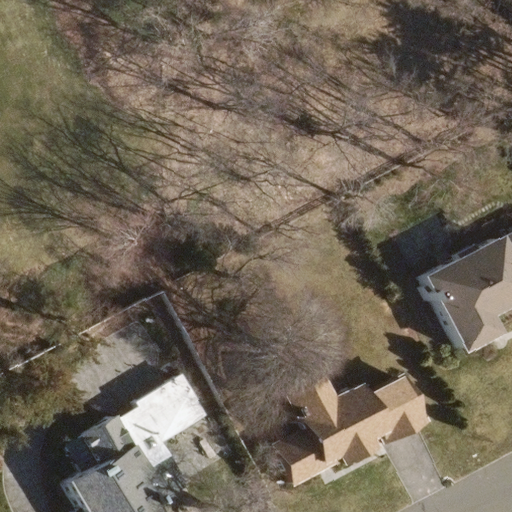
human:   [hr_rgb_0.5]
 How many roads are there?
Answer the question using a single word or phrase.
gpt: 1

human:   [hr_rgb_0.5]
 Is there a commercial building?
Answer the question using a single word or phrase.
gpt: no

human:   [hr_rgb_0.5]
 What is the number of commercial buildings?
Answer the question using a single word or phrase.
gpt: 0

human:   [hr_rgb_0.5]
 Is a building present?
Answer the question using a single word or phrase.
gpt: yes

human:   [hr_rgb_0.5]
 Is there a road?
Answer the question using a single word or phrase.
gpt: yes

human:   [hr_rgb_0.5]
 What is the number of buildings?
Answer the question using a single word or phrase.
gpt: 3

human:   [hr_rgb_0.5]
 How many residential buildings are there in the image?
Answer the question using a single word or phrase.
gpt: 3

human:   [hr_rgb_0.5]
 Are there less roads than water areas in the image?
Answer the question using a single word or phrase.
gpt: no

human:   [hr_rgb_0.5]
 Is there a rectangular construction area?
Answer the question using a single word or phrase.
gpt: no

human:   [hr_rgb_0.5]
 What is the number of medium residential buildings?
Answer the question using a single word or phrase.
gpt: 3

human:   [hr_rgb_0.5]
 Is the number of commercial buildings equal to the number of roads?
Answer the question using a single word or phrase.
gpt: no

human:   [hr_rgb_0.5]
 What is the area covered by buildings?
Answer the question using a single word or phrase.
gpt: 1151m2

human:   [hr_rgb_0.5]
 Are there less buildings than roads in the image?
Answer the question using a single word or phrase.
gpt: no

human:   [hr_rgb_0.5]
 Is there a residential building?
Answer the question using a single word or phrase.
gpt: yes

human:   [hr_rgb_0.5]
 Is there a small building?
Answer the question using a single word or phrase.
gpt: no

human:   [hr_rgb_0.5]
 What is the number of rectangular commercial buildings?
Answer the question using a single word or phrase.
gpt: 0

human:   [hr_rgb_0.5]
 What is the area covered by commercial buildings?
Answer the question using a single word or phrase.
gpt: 0m2

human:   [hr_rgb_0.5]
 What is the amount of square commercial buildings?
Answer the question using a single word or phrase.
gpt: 0

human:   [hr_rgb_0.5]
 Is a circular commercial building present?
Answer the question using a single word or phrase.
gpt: no

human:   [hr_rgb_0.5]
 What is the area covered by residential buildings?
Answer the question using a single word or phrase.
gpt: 1151m2

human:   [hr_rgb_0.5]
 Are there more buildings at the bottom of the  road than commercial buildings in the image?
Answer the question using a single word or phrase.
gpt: no

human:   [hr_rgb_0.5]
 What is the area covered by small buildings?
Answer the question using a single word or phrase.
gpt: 0m2

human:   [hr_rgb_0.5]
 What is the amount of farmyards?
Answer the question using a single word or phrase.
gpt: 0

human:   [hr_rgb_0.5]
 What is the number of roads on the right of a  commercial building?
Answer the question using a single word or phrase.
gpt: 0

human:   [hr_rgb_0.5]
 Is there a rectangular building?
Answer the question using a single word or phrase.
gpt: yes

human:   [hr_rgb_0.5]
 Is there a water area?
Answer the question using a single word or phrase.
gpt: no

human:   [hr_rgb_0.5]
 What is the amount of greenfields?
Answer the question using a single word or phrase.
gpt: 0

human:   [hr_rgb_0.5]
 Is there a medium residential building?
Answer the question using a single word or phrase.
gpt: yes

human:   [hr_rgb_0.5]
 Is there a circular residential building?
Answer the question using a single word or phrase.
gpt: no

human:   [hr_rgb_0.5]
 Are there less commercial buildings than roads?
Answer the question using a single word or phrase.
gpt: yes

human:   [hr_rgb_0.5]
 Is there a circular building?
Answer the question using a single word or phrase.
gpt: no

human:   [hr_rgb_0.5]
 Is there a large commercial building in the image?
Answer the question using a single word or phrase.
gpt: no

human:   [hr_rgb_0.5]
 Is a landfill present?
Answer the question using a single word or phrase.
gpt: no

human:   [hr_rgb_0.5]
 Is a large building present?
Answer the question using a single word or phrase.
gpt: no

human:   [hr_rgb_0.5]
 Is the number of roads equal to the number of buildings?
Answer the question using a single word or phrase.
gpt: no

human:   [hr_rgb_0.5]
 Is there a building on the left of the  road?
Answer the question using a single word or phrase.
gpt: yes

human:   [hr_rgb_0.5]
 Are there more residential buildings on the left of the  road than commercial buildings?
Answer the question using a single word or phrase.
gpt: yes

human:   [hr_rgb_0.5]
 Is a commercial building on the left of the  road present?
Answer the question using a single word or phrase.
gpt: no

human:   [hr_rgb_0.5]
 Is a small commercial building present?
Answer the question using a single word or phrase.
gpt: no

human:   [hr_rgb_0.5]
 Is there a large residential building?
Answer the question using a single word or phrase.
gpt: no

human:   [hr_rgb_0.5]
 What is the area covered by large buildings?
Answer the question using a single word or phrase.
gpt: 0m2

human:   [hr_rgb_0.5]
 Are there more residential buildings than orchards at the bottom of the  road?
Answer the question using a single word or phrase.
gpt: yes

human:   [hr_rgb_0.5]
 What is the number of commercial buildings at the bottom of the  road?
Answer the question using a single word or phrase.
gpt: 0

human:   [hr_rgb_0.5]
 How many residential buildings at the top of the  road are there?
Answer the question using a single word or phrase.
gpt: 1

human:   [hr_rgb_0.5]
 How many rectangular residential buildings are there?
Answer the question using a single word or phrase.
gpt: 1

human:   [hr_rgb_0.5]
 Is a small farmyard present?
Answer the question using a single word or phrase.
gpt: no

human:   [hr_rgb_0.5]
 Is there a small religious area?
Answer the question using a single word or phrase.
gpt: no

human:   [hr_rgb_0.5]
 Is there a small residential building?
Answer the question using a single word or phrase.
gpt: no

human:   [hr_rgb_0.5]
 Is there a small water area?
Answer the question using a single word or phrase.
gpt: no

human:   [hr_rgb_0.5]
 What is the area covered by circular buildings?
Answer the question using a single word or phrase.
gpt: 0m2

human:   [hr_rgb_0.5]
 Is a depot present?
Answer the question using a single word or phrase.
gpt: no

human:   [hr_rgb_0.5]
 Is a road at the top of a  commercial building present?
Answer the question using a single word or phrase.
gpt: no

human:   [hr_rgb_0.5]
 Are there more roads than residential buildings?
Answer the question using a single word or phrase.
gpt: no

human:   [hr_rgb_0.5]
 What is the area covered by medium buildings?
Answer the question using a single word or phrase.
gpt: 1151m2

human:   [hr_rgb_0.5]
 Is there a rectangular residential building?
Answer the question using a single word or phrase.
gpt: yes

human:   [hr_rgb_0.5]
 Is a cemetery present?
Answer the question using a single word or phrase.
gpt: no

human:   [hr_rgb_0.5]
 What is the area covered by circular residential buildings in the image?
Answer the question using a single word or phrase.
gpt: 0m2

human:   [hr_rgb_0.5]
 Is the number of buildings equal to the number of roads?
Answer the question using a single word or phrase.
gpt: no

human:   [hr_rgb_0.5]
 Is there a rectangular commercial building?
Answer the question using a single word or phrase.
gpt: no

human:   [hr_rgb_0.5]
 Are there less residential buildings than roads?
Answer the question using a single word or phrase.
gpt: no

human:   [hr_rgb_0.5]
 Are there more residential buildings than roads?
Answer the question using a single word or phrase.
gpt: yes

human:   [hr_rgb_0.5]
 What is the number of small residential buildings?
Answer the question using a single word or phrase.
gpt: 0

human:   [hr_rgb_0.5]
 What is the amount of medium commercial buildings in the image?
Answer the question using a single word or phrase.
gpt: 0

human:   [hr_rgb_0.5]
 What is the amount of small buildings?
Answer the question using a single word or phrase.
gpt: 0